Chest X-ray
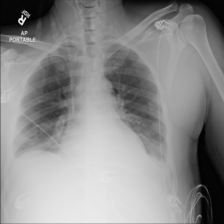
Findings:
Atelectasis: negative
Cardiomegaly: negative
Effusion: negative
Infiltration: negative
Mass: negative
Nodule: negative
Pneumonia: negative
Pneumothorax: negative
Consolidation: negative
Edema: negative
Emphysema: negative
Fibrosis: negative
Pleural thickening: negative
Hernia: negative